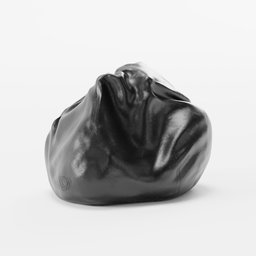
Label: tools